Question: I want to create some sort of filter, when user clicks the filter button from the app bar it will fire up a popup page with list picker in it. I've googled and tried quite a number of solutions but still cannot get it to work.
Here are my codes:
XAML (MainPageView.xaml)
'''
<phone:PhoneApplicationPage.Resources>
<DataTemplate x:Key="PivotContentTemplate">
<phone:Pivot Margin="-12,0,0,0" Title="FOREX NEWS" Height="672">
<phone:PivotItem Header="filter" FontFamily="{StaticResource PhoneFontFamilySemiLight}" FontSize="32">
<StackPanel Margin="12,0,0,0">
<toolkit:ListPicker Header="currencies" SelectionMode="Multiple"
micro:Message.Attach="[Event SelectionChanged] = [Action OnCurrenciesChanged($eventArgs)]">
<sys:String>gbp</sys:String>
<sys:String>eur</sys:String>
<sys:String>usd</sys:String>
</toolkit:ListPicker>
</StackPanel>
</phone:PivotItem>
</phone:Pivot>
</DataTemplate>
<phone:PhoneApplicationPage.Resources>
'''
...
Still inside 'MainPageView.xaml'
'''
<bab:BindableAppBar Grid.Row="2" Mode="Minimized">
<bab:BindableAppBarButton micro:Message.Attach="[Event Click] = [Action ShowFilter($view, $eventArgs]">
</bab:BindableAppBarButton>
</bab:BindableAppBar>
'''
MainPageViewModel.cs
'''
public void ShowFilter(object sender, RoutedEventArgs e)
{
var view= sender as MainPageView;
CustomMessageBox messageBox = new CustomMessageBox()
{
ContentTemplate = (DataTemplate)view.Resources["PivotContentTemplate"],
LeftButtonContent = "filter",
RightButtonContent = "cancel",
IsFullScreen = true // Pivots should always be full-screen.
};
messageBox.Dismissed += (s1, e1) =>
{
switch (e1.Result)
{
case CustomMessageBoxResult.LeftButton:
// Do something.
break;
case CustomMessageBoxResult.RightButton:
// Do something.
break;
case CustomMessageBoxResult.None:
// Do something.
break;
default:
break;
}
};
messageBox.Show();
}
public void OnCurrenciesChanged(SelectionChangedEventArgs e)
{
}
'''
For your information, I am using Caliburn.Micro and WP Toolkit for the 'CustomMessageBox' and 'ListPicker'.
I received exception 'No target found for method OnCurrenciesChanged'. I only receive the exception when I after I select few items in the list picker and click any of the buttons to save the change. Another thing is that the 'OnCurrenciesChanged' does not get triggered at all.
I think (based on what I read so far) whenever the 'CustomMessageBox' get called, the datacontext its operating at is no longer pointing to the 'MainPageViewModel' thus it could not find the method. But I am not sure how to actually do this.
More details:
Exception happen after I click the left button (checkmark)

So far I have try the following:
'''
<StackPanel Margin="12,0,0,0" DataContext="{Binding DataContext, RelativeSource={RelativeSource TemplatedParent}}"> //also tried with Self
'''
and I also added this when I instantiate 'messageBox'
'''
var messageBox = new CustomMessageBox()
{
ContentTemplate = (DataTemplate)view.Resources["PivotContentTemplate"],
DataContext = view.DataContext, // added this
LeftButtonContent = "filter",
RightButtonContent = "cancel",
IsFullScreen = true
};
'''
The idea is that when the messsagebox is created, the datacontext will be the same as when the view is instantiated. However, it seems that the datacontext does not get inherited by the 'PickerList'
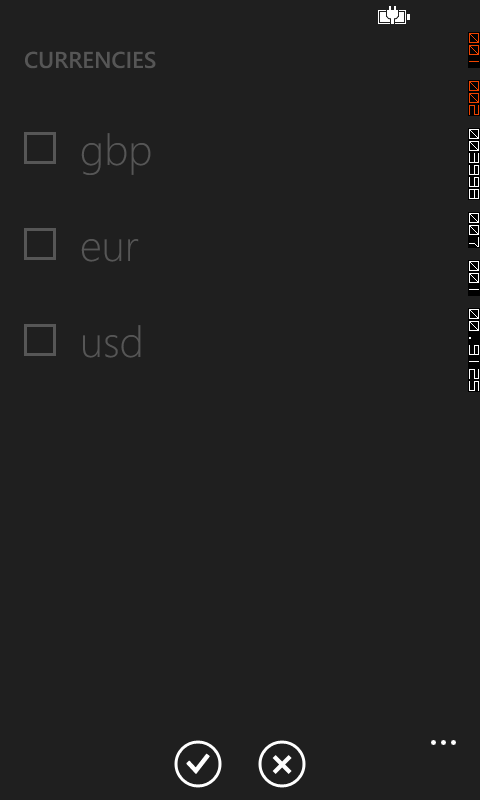
Answer: Ok so I managed to get this to work. The solution is not pretty and I think it beats the purpose of MVVM at the first place.
Based on <URL> , inside a template the 'DataContext' will be different. So, I need to somehow tell 'ListPicker' to use the correct 'DataContext'.
The solution provided by link above doesn't work for me. I think it is because when 'ListPicker' is called inside 'CustomMessageBox', 'MainPageViewModel' is no longer available or it seems not to be able to find it as suggested by the exception. So as per above code example in the question, even if I set the correct 'DataContext' to the 'CustomMessageBox', it does not get inherited somehow by the 'ListPicker'.
Here is my solution:
'''
var messageBox = new CustomMessageBox()
{
Name = "FilterCustomMessageBox", // added this
ContentTemplate = (DataTemplate)view.Resources["PivotContentTemplate"],
DataContext = view.DataContext,
LeftButtonContent = "filter",
RightButtonContent = "cancel",
IsFullScreen = true
};
'''
In the XAML, I edited to this
'''
<toolkit:ListPicker Header="currencies" SelectionMode="Multiple"
micro:Action.TargetWithoutContext="{Binding ElementName=FilterCustomMessageBox, Path=DataContext}"
micro:Message.Attach="[Event SelectionChanged] = [Action OnCurrenciesChanged($eventArgs)]">
'''
It's ugly because both 'ViewModel' and 'View' need to explicitly know the 'Name'. In WPF, you can just do something like this in the binding to inherit the DataContext of the parent/etc but this is not available for WP.
'''
{Binding DataContext, RelativeSource={RelativeSource Mode=FindAncestor, AncestorType={x:Type DataGrid}}}
'''
If anyone has better workaround, do let me know!